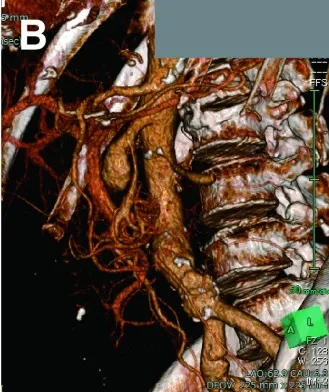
Fig. 1 (A) Preoperative enhanced CT showed a 2.4-cm dissected SMA aneurysm (arrow).
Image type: radiology (ct)